Question: I have a 'ListView' and a 'List' (there are 3 images in the list). I'm trying to add all the images to the 'ListView' and currently this is what I have:
'''
foreach (Image image in ListOfImages)
{
PictureBox pictureBox = new PictureBox();
pictureBox.BackColor = Color.Gray;
pictureBox.Width = 200;
pictureBox.Height = 200;
pictureBox.Image = image;
pictureBox.SizeMode = PictureBoxSizeMode.Zoom;
listView1.Controls.Add(pictureBox);
}
'''
And this is what it looks like in the end:

That image is the first one in my list. The other two aren't visible. Is there a reason why the others aren't showing up?
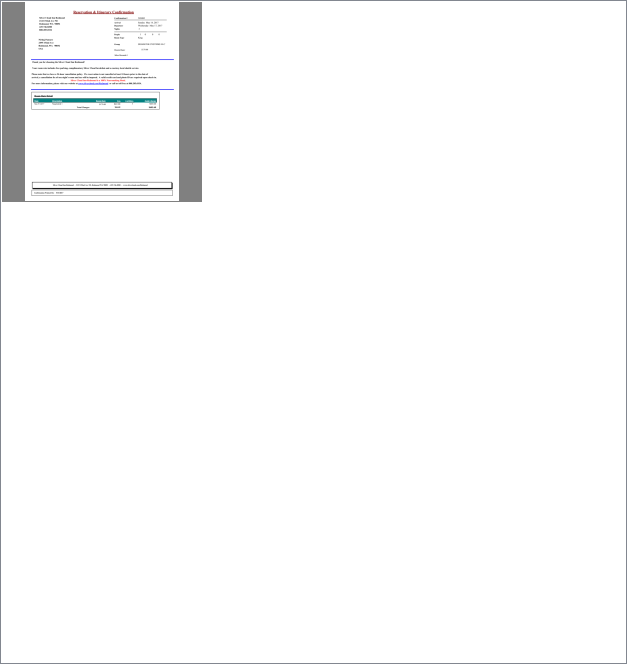
Answer: Ok, I've found that the correct answer for what I want to do is to not use a 'ListView' but to instead use a 'FlowLayoutPanel'. The code above will work exactly the same way, except instead of 'listView1' it should be 'flowLayoutPanel1' (or whatever the name of the 'FlowLayoutPanel' is)